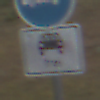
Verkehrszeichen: MehrfachbesetzePersonenkraftwagenFrei
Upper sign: Busssonderstreifen
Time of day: Midday
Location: Outdoor (Nature)
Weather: PartlyCloudy
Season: NotSpecified
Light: Natural